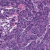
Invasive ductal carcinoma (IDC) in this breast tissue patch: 1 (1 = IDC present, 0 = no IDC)